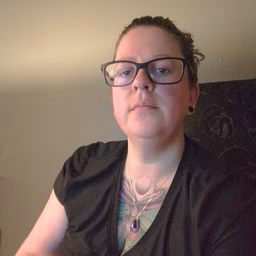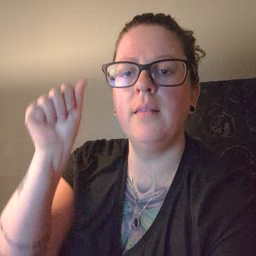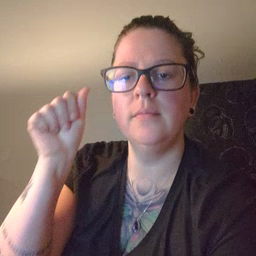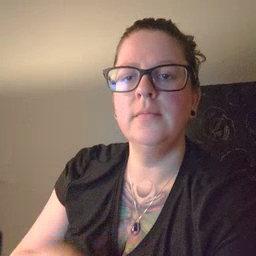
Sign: aunt